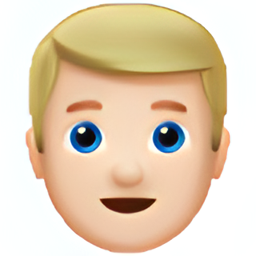
Name: person with blond hair
Emoji: 👱🏻
Group: People & Body
Sub-group: person